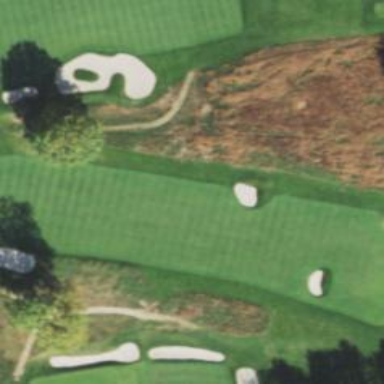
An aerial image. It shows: View of golf hole.